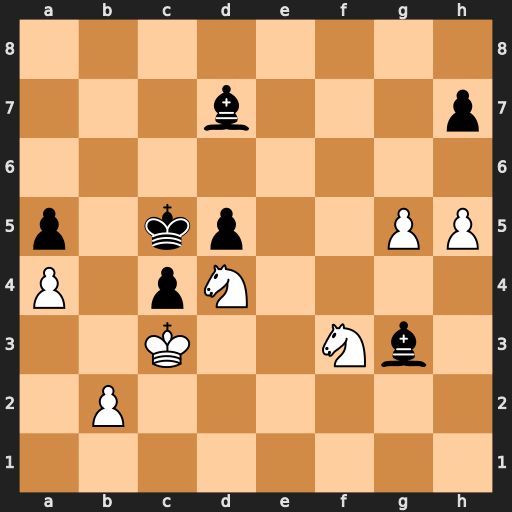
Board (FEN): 8/3b3p/8/p1kp2PP/P1pN4/2K2Nb1/1P6/8
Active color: w
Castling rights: -
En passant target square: -
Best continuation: g6 hxg6 h6